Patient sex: F
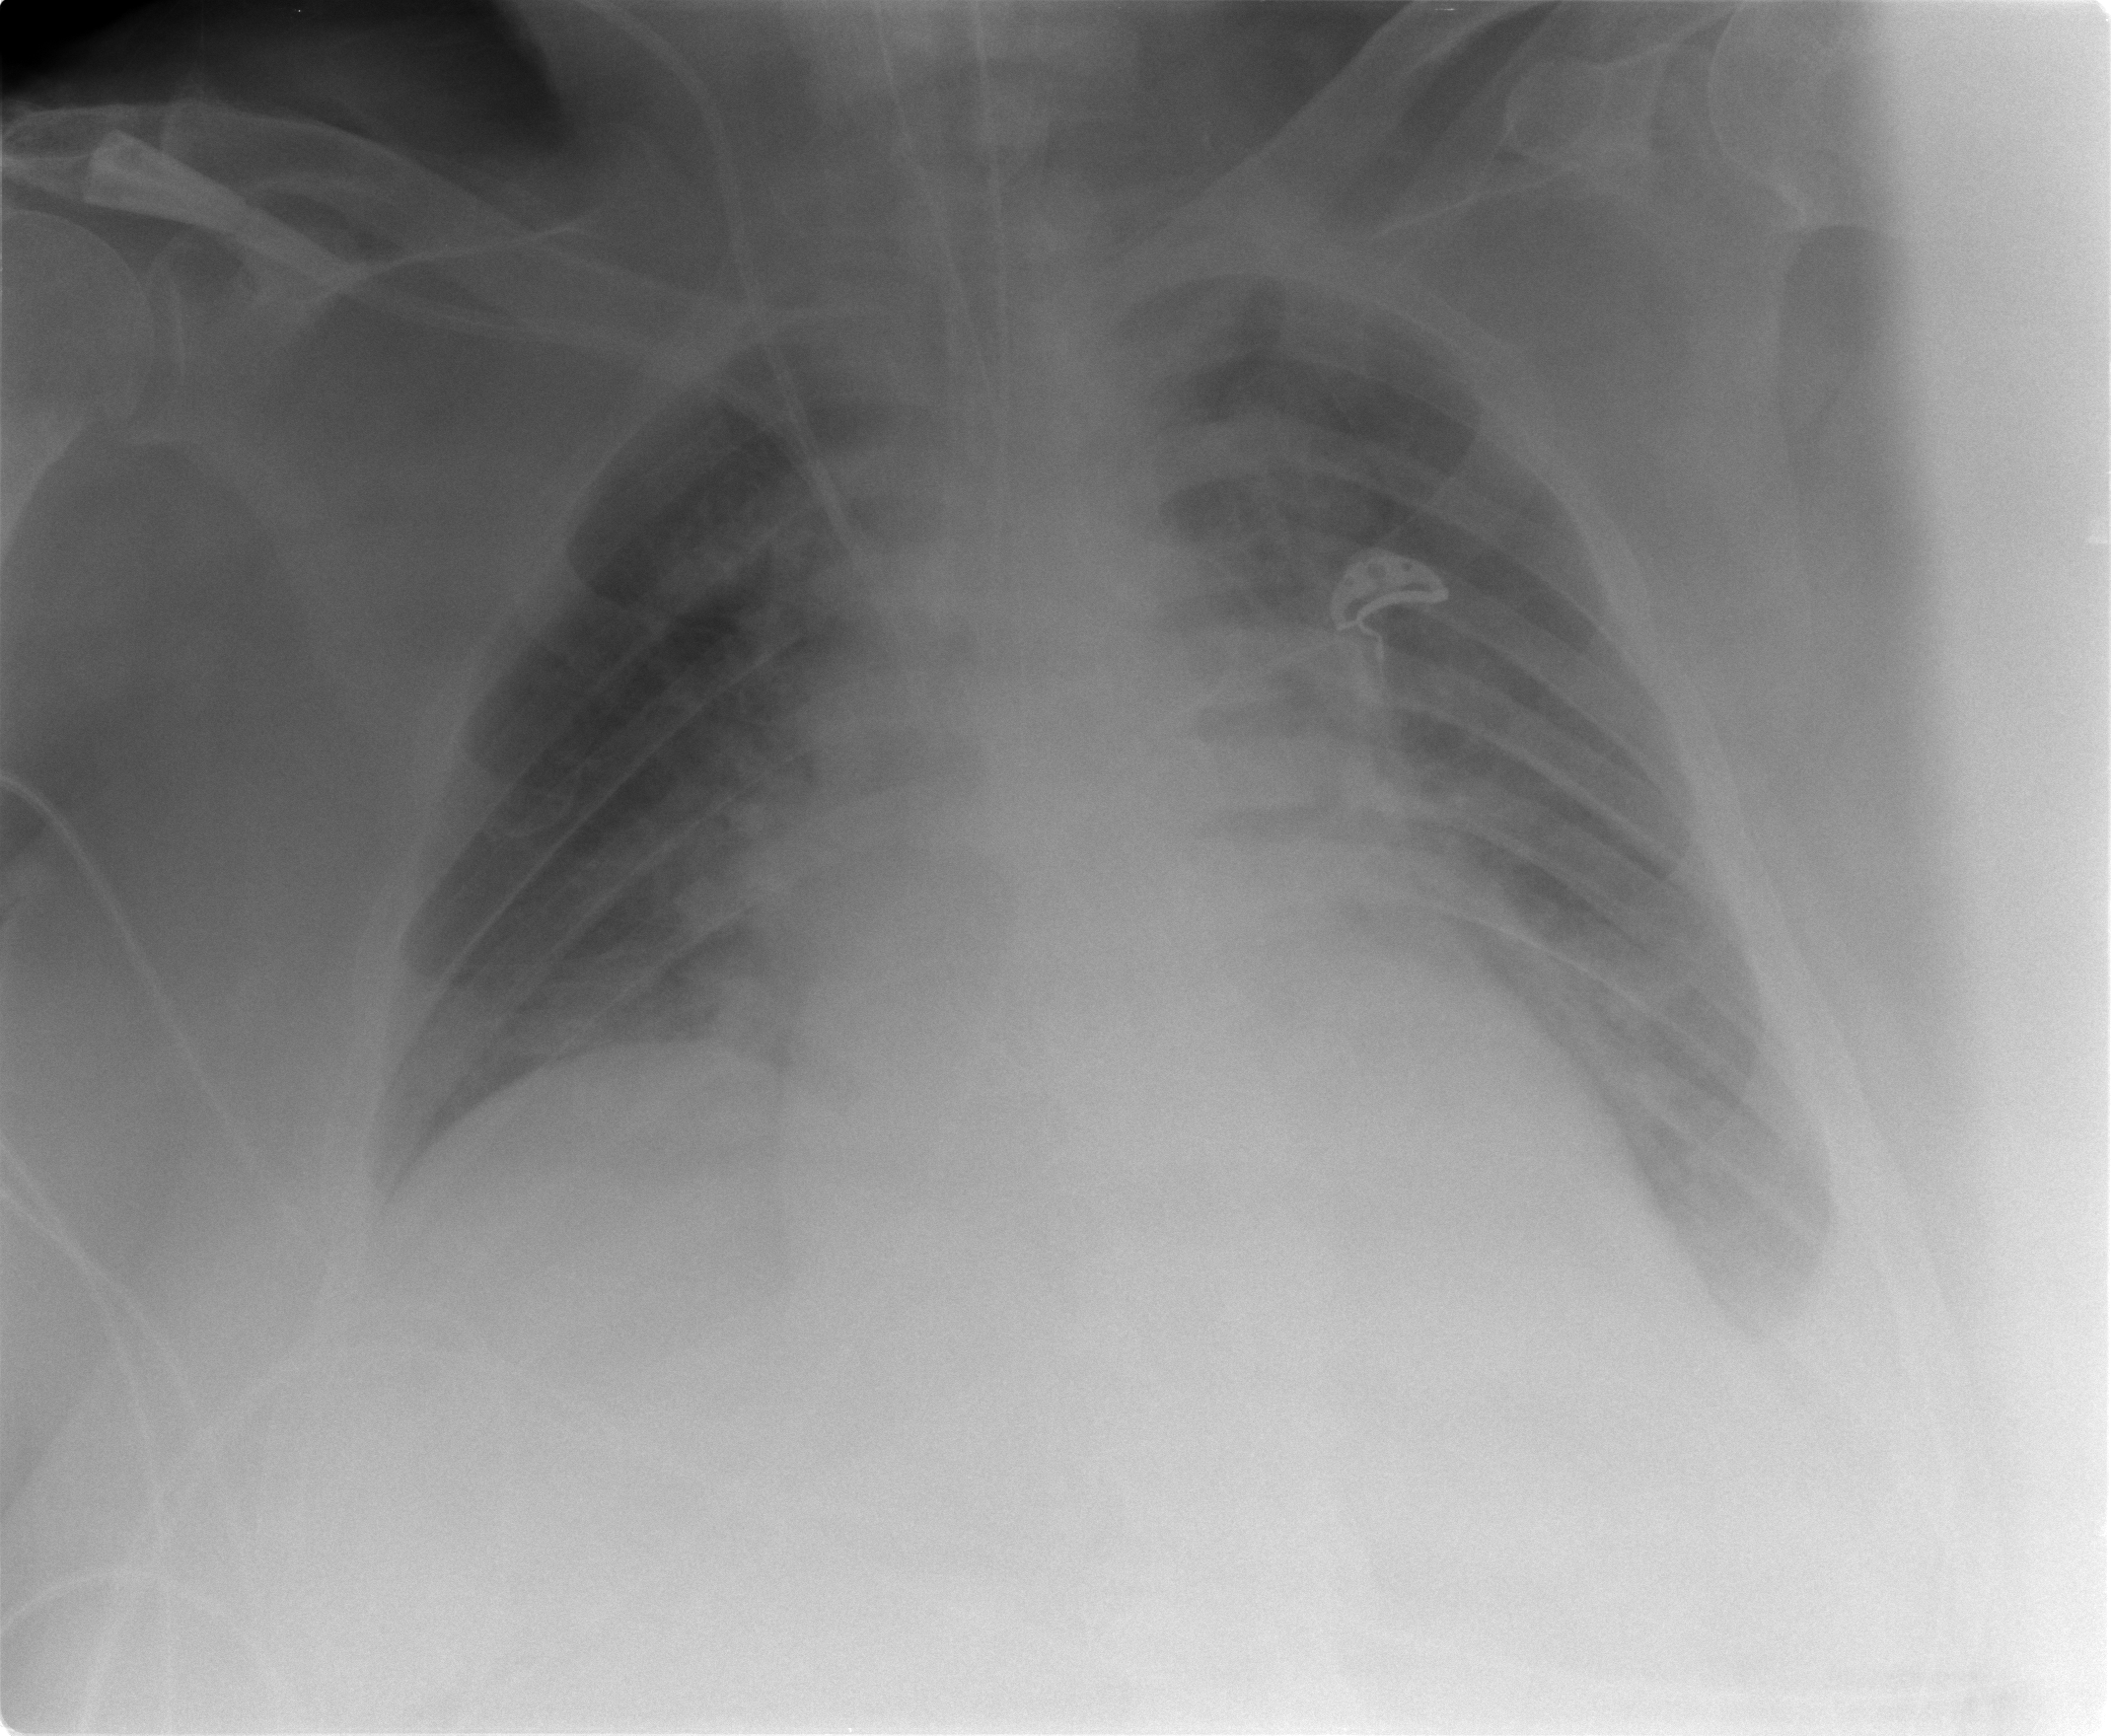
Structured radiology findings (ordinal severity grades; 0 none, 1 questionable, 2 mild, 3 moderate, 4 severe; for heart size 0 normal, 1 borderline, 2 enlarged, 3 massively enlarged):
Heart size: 2
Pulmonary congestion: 3
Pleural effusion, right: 2
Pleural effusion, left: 2
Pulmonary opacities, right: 2
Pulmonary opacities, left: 2
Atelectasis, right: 2
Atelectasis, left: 2